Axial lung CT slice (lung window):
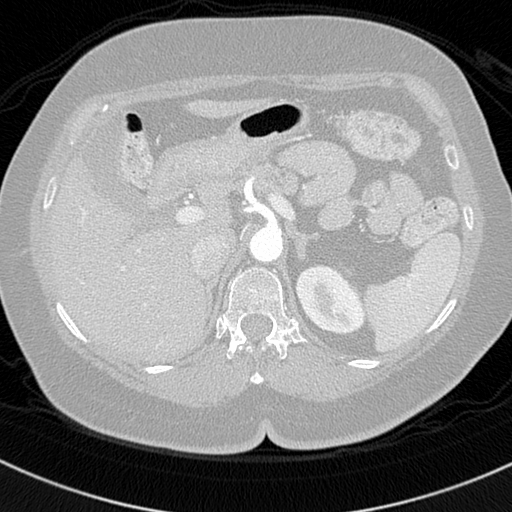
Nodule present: no